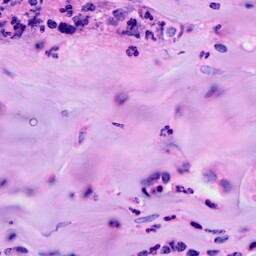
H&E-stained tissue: Breast